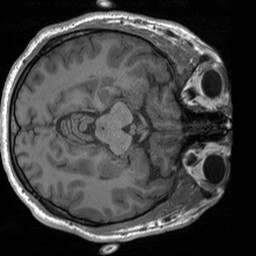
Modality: T1w
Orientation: axial
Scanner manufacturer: siemens
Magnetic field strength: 3 T
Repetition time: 1.54 s
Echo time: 0.00234 s